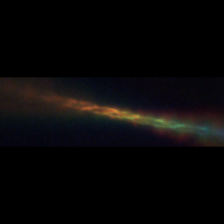
Taxon: Psuedo-nitzschia
Group: Diatoms